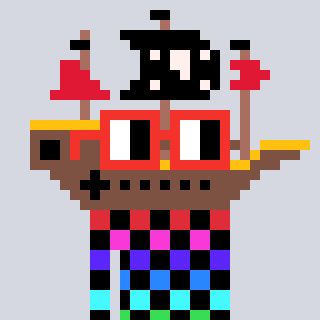
a pixel art character with square red glasses, a pirateship-shaped head and a grayscale-colored body on a cool background